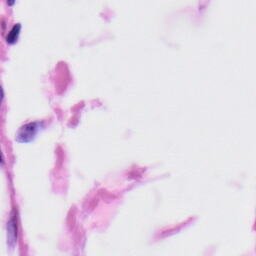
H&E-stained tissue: Skin